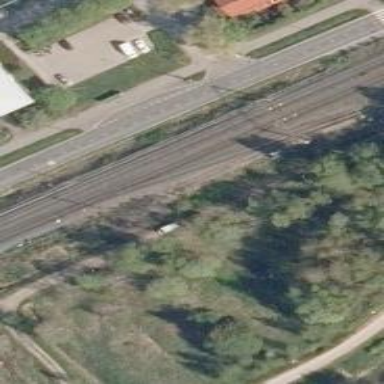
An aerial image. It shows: Railway with continuous electrified contact lines.